Question: I want to get the value of '.itemLink' when I click on the '.card'
'''
var item = $('.card');
item.on('click',function() {
if ($(this).next('.content').is(':empty')) {
alert($(this).prev('.card').find('.itemLink').val());
}
}
'''
I got an undefined?
my DOM

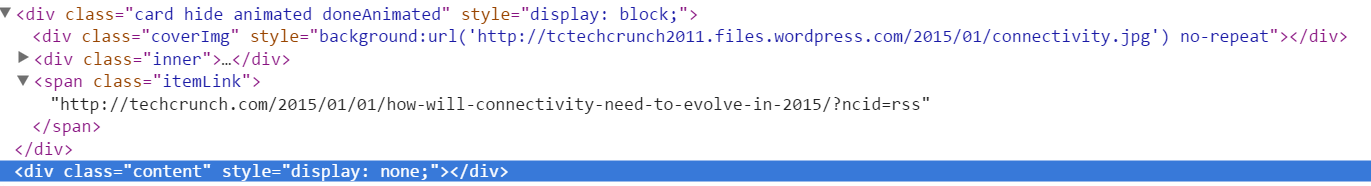
Answer: In the alert, you should have:
'''
$(this).find('.itemLink').html()
'''
You're clicking on '.card', which is the parent element already, so the '.prev('.card')' part that you have is incorrect, as is using '.val()' on a span.